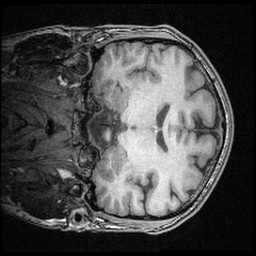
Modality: T1w
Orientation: coronal
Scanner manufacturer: ge
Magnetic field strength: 3 T
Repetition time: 0.008572 s
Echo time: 0.003384 s